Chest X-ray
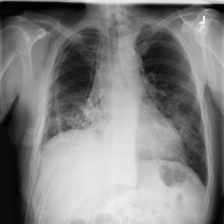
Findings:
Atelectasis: negative
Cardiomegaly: negative
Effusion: negative
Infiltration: negative
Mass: negative
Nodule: negative
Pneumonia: negative
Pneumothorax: positive
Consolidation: negative
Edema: negative
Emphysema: negative
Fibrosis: negative
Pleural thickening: negative
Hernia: negative